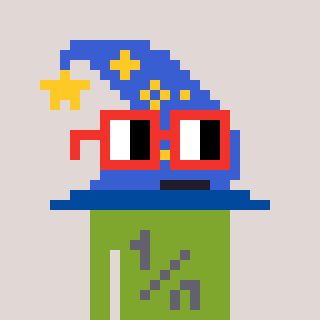
a pixel art character with square red glasses, a wizard hat-shaped head and a slimegreen-colored body on a warm background